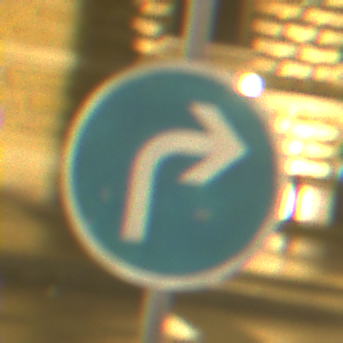
Verkehrszeichen: VorgeschriebeneFahrtrichtungRechts
Umgebung: Outdoor, Urban
Tageszeit: Night
Wetter: Overcast
Licht: Artificial
Jahreszeit: NotSpecified
Kontrast: MediumContrast